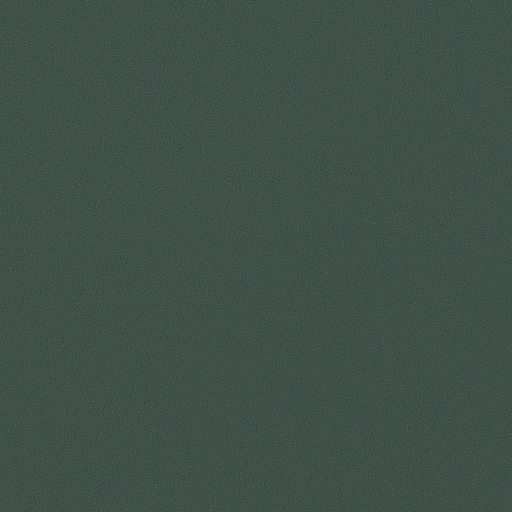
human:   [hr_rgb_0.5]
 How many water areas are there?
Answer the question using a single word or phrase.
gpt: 1

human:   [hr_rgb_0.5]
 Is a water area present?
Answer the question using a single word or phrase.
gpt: yes

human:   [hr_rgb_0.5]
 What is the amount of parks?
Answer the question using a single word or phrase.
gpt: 1

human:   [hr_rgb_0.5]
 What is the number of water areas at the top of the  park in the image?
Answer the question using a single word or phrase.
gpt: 0

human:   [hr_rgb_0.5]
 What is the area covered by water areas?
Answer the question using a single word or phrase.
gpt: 10631m2

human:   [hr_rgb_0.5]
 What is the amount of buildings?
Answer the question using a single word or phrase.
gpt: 0

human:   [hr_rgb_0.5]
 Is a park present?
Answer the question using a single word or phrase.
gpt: yes

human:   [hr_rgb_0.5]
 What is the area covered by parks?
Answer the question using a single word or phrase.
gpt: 10631m2

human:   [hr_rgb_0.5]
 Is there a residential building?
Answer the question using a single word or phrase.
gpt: no

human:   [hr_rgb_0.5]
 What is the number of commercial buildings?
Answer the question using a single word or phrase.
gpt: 0

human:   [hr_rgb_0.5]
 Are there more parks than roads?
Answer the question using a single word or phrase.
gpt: yes

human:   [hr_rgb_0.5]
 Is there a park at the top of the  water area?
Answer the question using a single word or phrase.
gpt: yes

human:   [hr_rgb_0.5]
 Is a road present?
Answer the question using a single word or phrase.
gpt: no

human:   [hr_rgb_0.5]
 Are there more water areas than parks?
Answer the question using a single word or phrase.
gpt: no

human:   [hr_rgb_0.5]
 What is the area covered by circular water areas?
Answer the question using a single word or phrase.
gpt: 0m2

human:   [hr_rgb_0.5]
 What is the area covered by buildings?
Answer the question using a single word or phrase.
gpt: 0m2

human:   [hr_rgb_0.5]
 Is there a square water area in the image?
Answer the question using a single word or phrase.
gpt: no

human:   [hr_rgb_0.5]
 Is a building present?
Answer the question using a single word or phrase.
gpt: no

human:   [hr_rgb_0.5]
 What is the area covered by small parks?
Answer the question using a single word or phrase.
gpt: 0m2

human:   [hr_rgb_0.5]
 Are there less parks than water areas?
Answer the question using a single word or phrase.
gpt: no

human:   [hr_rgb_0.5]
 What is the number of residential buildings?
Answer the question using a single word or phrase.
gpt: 0

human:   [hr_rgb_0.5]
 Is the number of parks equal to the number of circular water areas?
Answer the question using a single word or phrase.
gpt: no

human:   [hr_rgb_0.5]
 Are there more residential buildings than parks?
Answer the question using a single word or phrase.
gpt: no

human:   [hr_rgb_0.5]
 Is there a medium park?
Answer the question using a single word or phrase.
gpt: no

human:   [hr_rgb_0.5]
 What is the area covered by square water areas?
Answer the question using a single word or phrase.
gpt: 0m2

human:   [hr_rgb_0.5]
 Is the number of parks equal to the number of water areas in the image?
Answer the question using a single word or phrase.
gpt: yes

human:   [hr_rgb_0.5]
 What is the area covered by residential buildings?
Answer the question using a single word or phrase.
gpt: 0m2

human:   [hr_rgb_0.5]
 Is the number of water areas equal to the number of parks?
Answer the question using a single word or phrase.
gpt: yes

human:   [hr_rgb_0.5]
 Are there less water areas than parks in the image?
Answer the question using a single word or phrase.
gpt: no

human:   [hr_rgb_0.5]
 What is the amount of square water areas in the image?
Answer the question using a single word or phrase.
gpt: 0

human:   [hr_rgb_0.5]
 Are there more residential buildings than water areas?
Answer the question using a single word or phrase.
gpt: no

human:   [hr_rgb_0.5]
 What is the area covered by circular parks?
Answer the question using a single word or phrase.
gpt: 0m2

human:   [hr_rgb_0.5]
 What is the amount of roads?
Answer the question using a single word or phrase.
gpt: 0

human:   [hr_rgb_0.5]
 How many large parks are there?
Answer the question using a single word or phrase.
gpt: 1

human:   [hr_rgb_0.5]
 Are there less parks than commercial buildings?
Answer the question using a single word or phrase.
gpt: no

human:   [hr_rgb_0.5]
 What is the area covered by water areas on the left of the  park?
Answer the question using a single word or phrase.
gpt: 10631m2

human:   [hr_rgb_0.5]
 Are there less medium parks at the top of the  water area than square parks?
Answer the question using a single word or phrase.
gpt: no

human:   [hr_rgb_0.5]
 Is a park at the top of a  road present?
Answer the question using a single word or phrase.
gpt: no

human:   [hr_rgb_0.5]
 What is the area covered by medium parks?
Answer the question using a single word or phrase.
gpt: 0m2

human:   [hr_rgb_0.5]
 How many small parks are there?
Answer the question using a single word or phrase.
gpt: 0

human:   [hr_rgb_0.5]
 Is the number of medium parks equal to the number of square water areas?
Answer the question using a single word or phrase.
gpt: yes

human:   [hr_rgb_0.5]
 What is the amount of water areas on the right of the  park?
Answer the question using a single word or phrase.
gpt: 0

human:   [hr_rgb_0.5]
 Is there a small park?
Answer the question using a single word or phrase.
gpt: no

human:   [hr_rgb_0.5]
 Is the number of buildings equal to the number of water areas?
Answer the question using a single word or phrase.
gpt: no

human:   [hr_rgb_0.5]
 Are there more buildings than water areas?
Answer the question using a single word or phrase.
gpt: no

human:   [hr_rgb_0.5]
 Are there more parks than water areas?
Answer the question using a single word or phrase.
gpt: no

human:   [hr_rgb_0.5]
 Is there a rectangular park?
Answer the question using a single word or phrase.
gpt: yes

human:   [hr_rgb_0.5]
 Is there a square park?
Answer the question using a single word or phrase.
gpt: no

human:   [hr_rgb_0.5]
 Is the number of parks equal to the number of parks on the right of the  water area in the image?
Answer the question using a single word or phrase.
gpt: yes

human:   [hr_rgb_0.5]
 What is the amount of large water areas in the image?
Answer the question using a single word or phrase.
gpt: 1

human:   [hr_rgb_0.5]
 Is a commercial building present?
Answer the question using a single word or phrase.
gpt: no

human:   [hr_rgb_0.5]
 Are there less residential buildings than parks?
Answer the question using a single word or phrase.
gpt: yes

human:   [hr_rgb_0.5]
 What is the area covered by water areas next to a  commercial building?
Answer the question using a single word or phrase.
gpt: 0m2

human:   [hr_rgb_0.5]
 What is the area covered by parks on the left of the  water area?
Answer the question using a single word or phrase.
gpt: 0m2

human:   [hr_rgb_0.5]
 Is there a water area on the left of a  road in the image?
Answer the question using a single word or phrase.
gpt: no

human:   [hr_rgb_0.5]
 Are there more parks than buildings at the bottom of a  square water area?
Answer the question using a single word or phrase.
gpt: yes

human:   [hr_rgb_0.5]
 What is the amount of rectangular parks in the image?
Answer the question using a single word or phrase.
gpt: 1

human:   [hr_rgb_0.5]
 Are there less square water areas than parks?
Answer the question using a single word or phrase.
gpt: yes

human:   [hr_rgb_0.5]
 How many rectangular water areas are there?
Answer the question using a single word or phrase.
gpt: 1

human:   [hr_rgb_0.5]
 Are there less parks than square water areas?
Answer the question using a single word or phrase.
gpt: no

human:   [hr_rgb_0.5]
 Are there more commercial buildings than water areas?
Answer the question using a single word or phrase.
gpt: no

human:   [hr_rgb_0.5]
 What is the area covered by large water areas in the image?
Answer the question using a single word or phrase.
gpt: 10631m2

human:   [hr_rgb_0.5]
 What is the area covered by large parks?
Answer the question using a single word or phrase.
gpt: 10631m2

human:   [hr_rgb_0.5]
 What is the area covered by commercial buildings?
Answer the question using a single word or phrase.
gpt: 0m2